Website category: sports
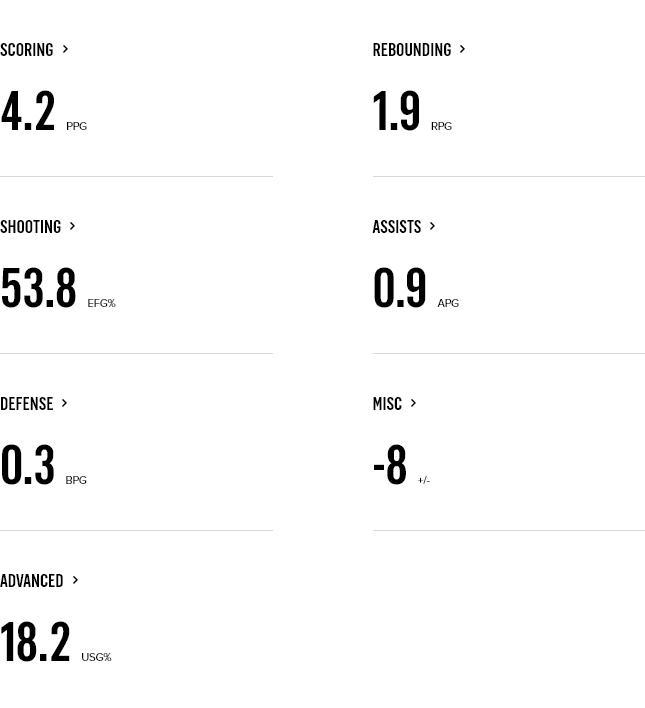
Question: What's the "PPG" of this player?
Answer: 4.2

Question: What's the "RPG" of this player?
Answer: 1.9

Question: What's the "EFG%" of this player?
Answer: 53.8

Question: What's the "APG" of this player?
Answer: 0.9

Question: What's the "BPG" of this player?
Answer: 0.3

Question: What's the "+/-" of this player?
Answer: -8

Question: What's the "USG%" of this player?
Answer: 18.2

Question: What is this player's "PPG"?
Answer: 4.2

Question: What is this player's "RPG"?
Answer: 1.9

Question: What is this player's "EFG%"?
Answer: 53.8

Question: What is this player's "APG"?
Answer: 0.9

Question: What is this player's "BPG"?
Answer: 0.3

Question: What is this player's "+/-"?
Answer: -8

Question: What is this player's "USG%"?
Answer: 18.2

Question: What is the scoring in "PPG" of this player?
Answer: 4.2

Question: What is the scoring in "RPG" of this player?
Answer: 1.9

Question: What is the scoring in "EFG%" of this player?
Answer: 53.8

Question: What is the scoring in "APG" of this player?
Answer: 0.9

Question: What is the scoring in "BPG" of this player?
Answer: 0.3

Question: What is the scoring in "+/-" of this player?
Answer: -8

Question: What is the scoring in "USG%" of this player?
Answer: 18.2

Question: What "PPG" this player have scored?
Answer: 4.2

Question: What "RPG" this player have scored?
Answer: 1.9

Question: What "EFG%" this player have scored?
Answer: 53.8

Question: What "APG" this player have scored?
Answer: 0.9

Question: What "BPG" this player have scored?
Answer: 0.3

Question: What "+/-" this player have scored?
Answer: -8

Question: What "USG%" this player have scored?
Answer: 18.2

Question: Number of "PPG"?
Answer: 4.2

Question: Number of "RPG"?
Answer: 1.9

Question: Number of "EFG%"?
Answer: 53.8

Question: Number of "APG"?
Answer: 0.9

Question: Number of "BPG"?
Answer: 0.3

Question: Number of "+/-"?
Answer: -8

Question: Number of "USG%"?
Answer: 18.2

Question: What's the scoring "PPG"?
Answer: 4.2

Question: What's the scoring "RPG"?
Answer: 1.9

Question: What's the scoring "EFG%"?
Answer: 53.8

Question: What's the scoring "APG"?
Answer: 0.9

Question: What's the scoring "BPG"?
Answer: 0.3

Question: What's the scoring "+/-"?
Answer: -8

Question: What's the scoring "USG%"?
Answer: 18.2